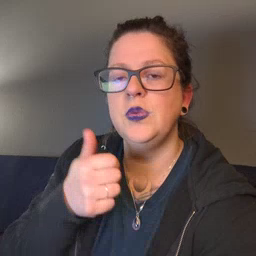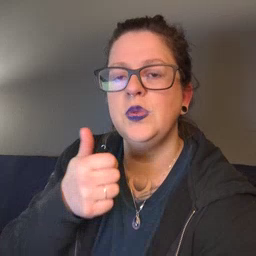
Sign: yourself